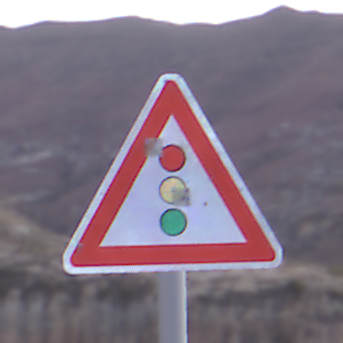
Verkehrszeichen: Lichtzeichenanlage
Umgebung: Outdoor, Nature
Tageszeit: Dusk
Wetter: Clear
Licht: Natural
Jahreszeit: NotSpecified
Kontrast: LowContrast